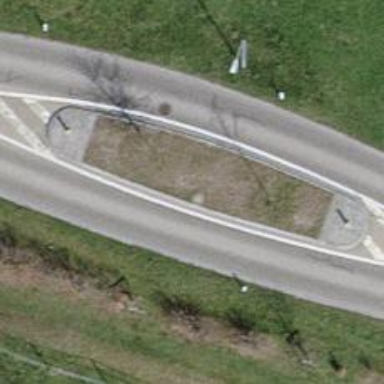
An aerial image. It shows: Traffic calming island.